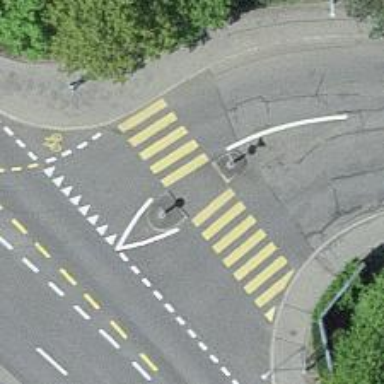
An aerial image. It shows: Uncontrolled zebra crossing with pedestrian island.